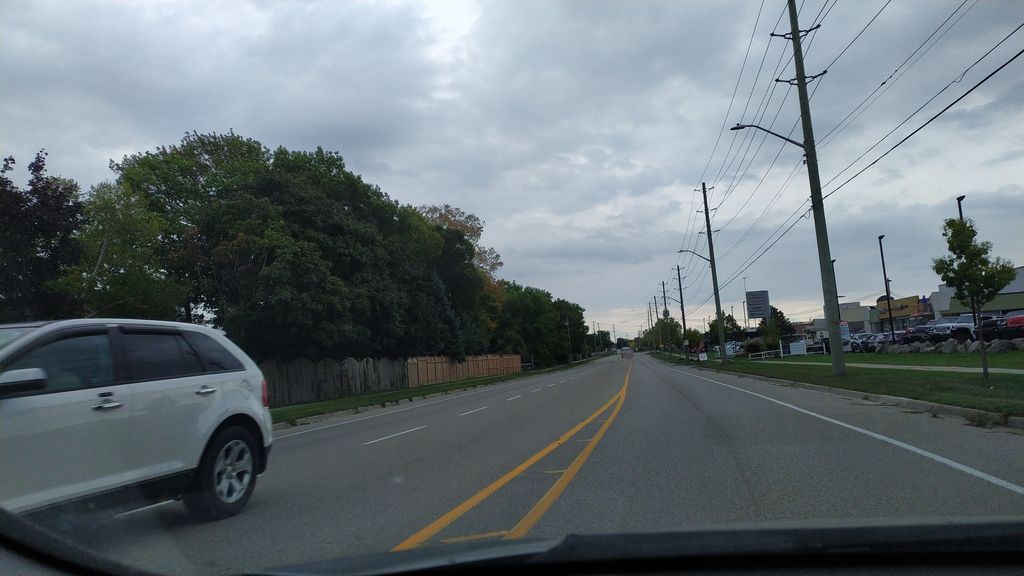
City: kitchener-waterloo